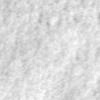
Label: no_change